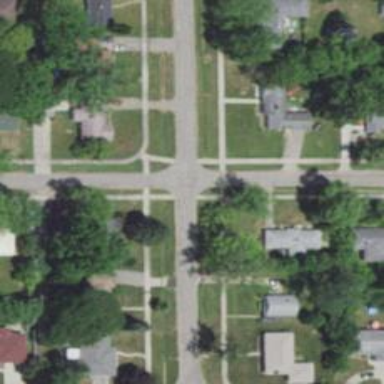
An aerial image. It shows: Unmarked crossing on the road.